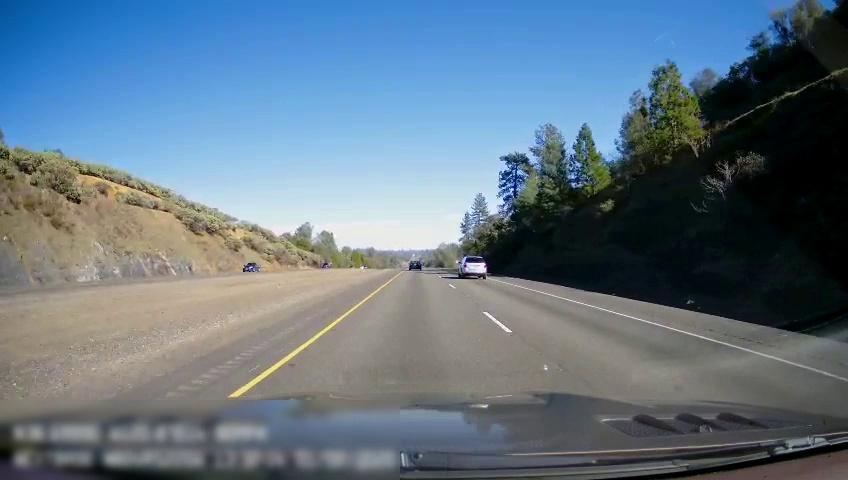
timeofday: Day
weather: Sunny
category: Drivable Space
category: Drivable Space
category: Vehicles | Car
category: Vehicles | SUV
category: Vehicles | Car
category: Lanes | Current Lane
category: Lanes | Current Lane
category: Lanes | Alternate Lane